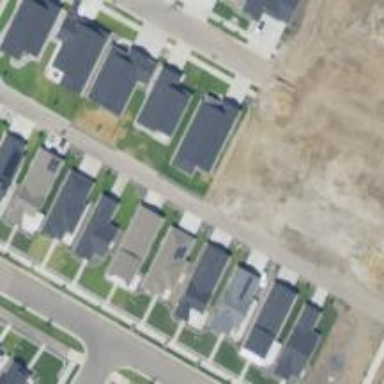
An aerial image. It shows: Alley classified as service road.